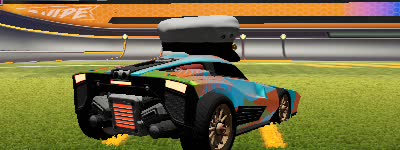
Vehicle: breakout